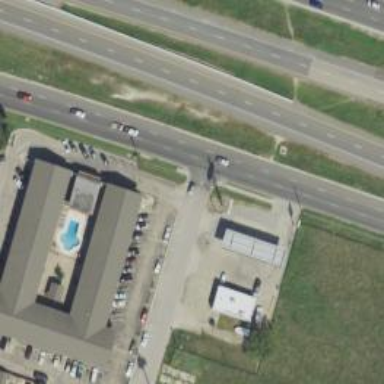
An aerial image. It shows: Hotel building.